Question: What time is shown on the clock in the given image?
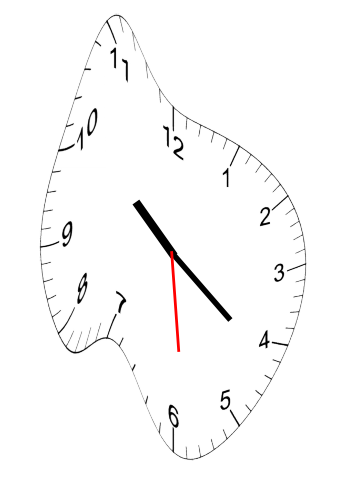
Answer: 10:21:29